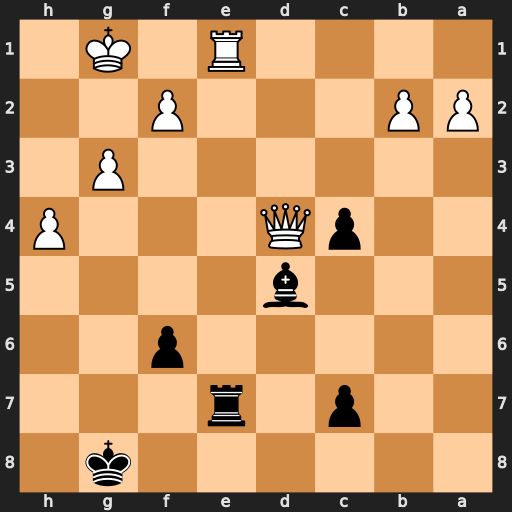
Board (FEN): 6k1/2p1r3/5p2/3b4/2pQ3P/6P1/PP3P2/4R1K1
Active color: b
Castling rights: -
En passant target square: -
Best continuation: Rxe1+ Kh2 Rh1#